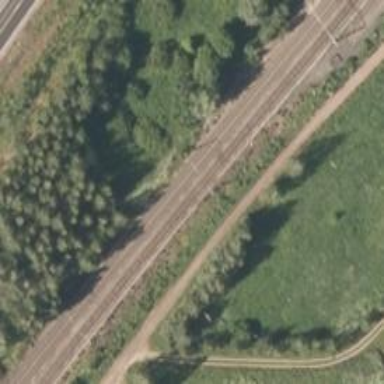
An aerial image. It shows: Continuous rail railway with electrified contact line.